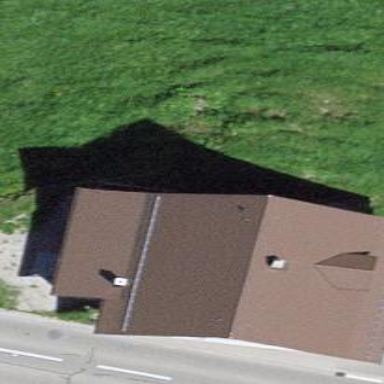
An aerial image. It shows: Detached building.